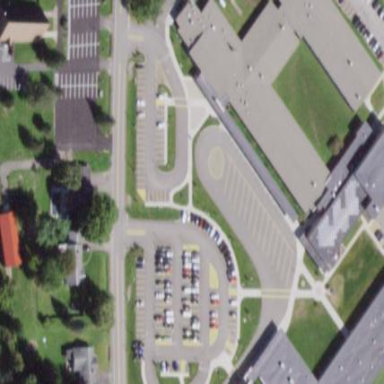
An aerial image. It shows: Parking area.